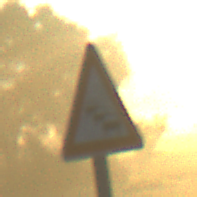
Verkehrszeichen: Stau
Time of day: SunriseSunset
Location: Outdoor (Nature)
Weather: Clear
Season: NotSpecified
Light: Natural